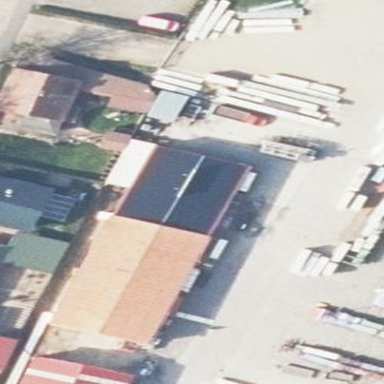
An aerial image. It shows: Industrial building.